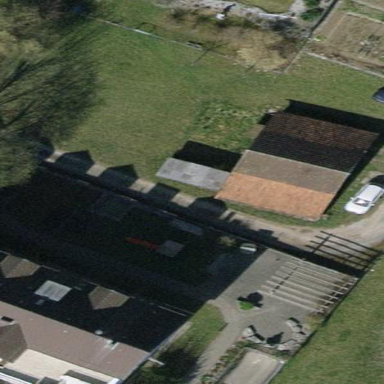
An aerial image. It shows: Barn.